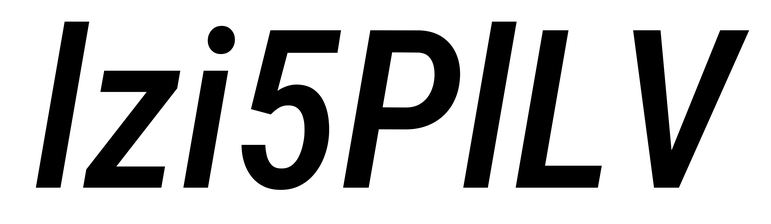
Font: Roboto-Italic_Condensed_Medium_Italic